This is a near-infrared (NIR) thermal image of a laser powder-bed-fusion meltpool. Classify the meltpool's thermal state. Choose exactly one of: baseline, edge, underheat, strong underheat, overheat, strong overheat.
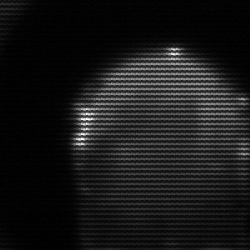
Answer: edge